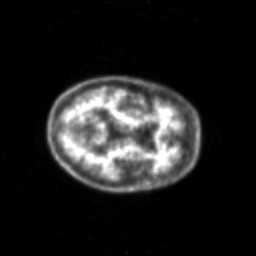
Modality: PET
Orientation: axial
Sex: female
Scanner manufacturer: siemens